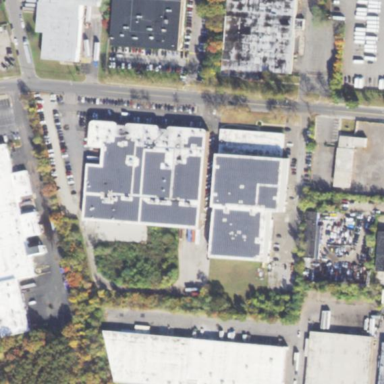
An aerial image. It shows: Commercial building.